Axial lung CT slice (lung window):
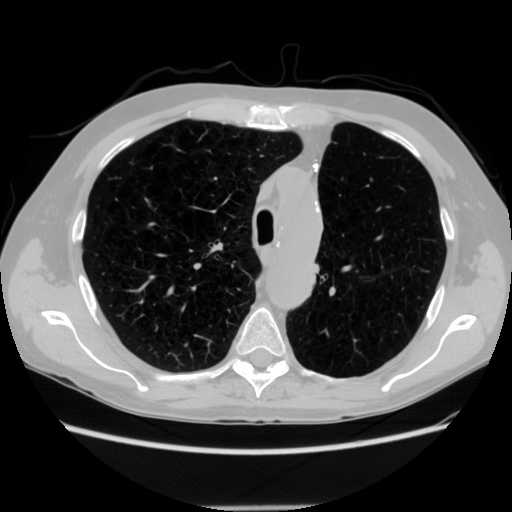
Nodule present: no